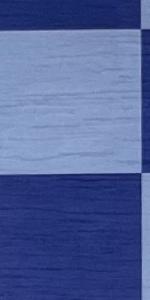
Label: Empty